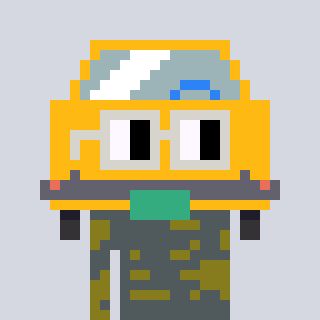
a pixel art character with square light gray glasses, a taxi-shaped head and a gunk-colored body on a cool background